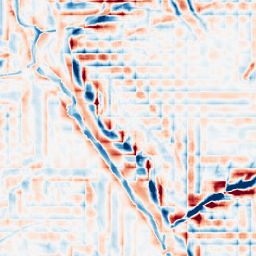
Category: wavelet
Decomposition family: wavelet_dwt
Decomposition parameters: wavelet: db2
level: 4
Upsampling method: linear_exact
Upsampling parameters: scale: 8
Upsampling scale: 8